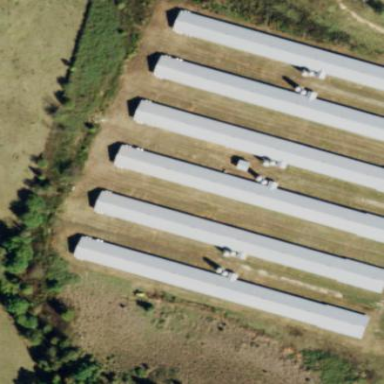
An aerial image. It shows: Poultry house.